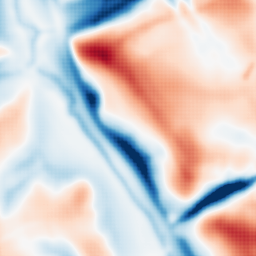
Category: multiscale
Decomposition family: dog
Decomposition parameters: sigma_low: 3
sigma_high: 20
Upsampling method: sinc_blackman
Upsampling parameters: scale: 8
kernel_size: 16
Upsampling scale: 8